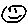
Label: smiley face